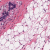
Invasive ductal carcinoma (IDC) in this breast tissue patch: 0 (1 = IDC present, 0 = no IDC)